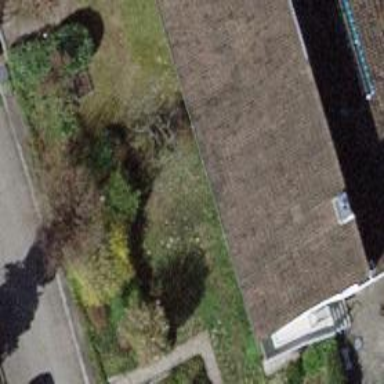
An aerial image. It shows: Building with gabled roof.